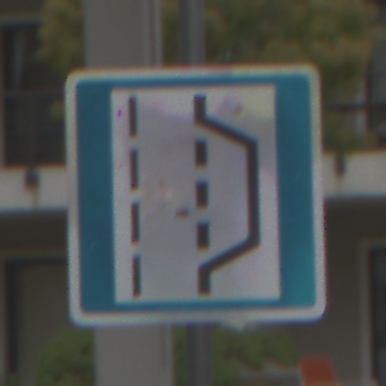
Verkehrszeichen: NothalteUndPannenbucht
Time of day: Midday
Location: Outdoor (Urban)
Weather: Overcast
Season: NotSpecified
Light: Natural